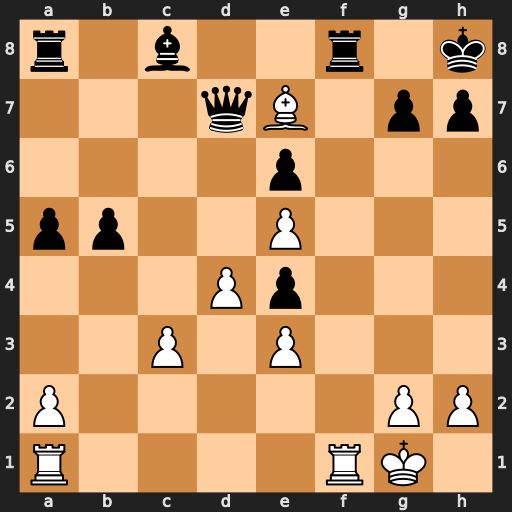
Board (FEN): r1b2r1k/3qB1pp/4p3/pp2P3/3Pp3/2P1P3/P5PP/R4RK1
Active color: w
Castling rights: -
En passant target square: -
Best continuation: Rxf8#